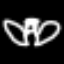
Label: angel